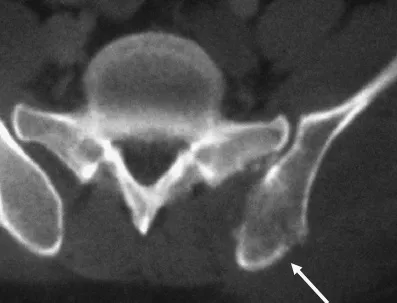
Case 2. Plain CT showed a lytic lesion in the posterior superior iliac spine (arrow).
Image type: radiology (ct)